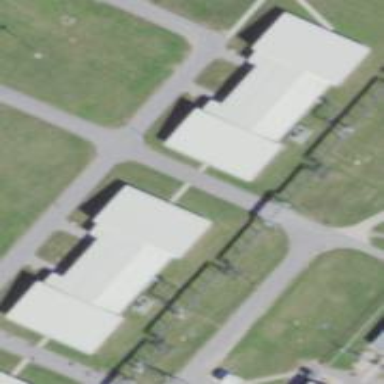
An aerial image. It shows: Prison building.